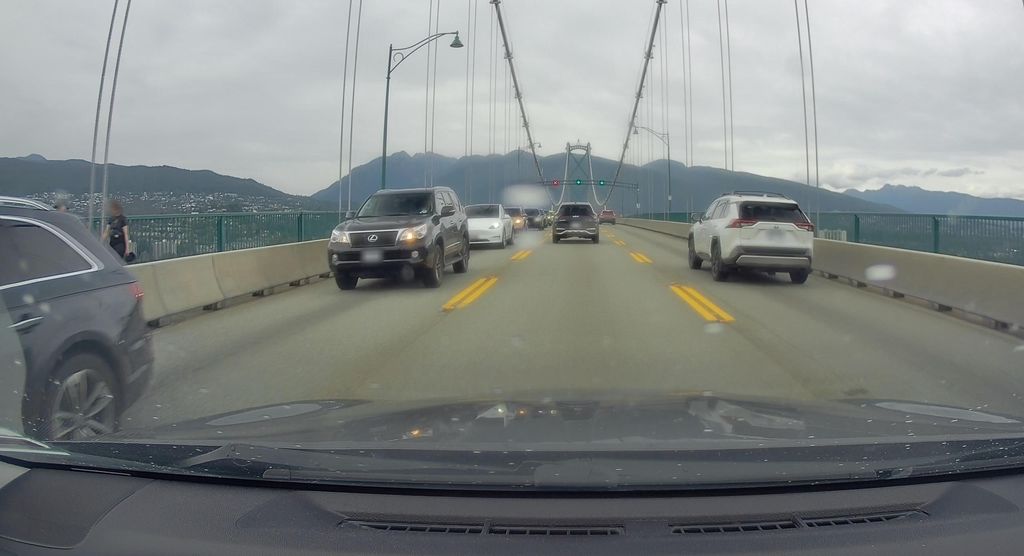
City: vancouver